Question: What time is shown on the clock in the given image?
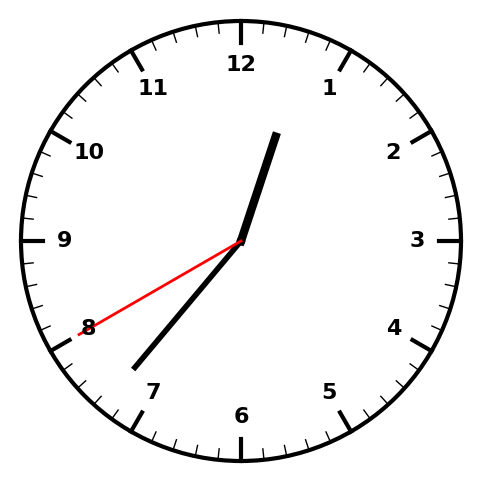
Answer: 12:36:40